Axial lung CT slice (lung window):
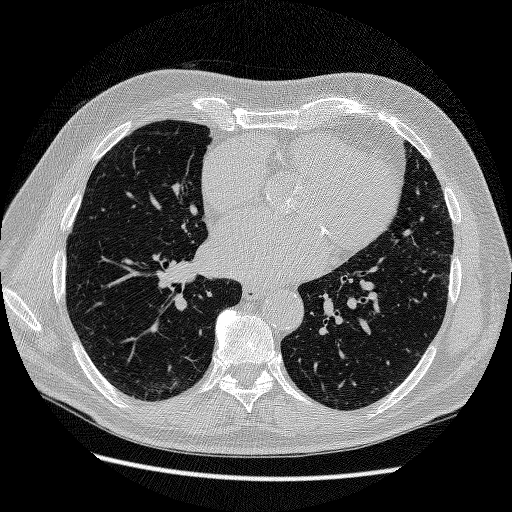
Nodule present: no